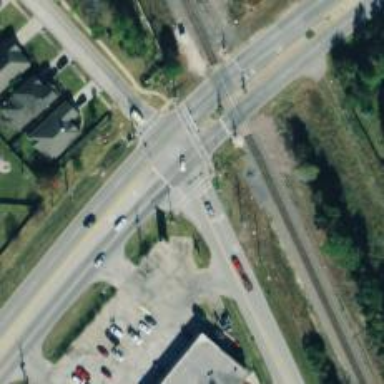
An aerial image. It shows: Crossing on the road with line markings.